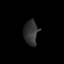
Tissue: prostate
Cell type: Myeloid cells
Senescence score: 0.2471
Nuclear area (px): 338
Mean DAPI intensity: 50.609